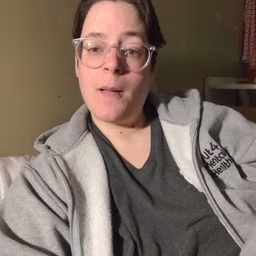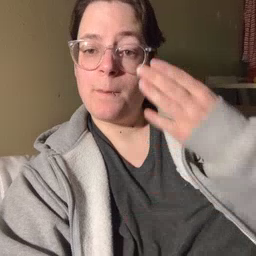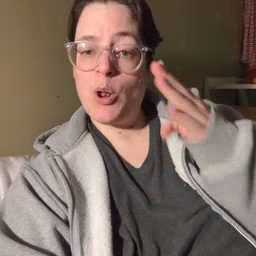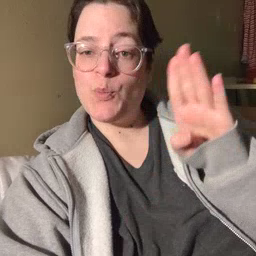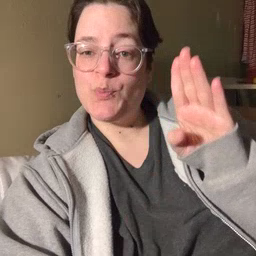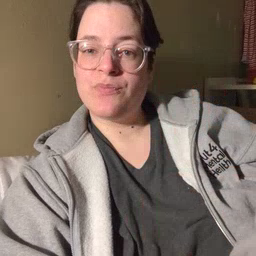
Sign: blue